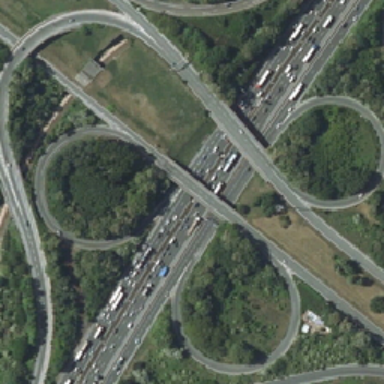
There are many cars on the road .